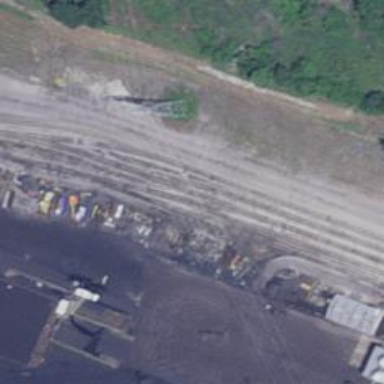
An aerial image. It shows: Rail spur service.